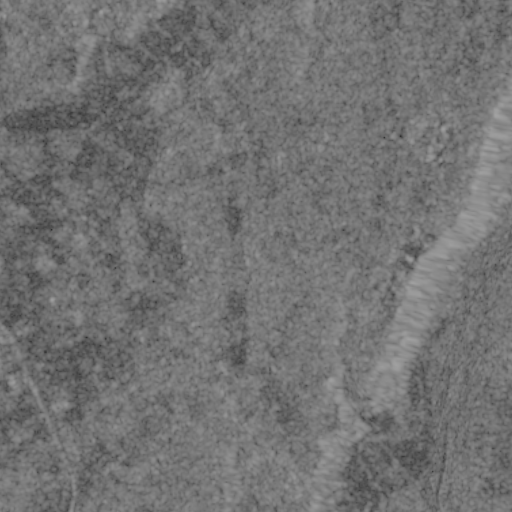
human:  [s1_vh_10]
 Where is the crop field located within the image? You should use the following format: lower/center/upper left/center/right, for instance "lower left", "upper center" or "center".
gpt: The crop field is located in the lower left of the image.
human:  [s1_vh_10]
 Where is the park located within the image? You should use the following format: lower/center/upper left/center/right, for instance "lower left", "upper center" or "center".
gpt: The park is located in the lower left of the image.
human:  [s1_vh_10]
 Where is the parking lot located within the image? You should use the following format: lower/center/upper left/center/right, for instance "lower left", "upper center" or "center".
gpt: The parking lot is located in the lower left of the image.
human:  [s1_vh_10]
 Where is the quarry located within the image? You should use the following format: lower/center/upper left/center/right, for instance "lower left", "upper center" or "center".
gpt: The quarry is located in the right of the image.
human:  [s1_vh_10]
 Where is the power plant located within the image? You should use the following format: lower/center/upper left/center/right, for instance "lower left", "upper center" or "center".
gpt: There is no power plant in the image.

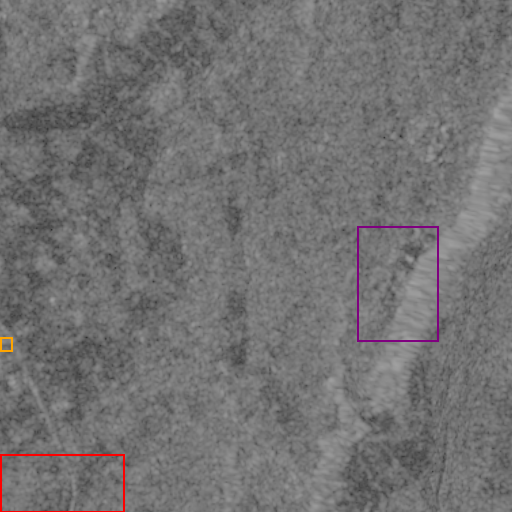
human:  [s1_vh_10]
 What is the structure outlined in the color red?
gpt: The structure outlined in red is a crop field.
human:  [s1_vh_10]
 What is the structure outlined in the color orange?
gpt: The structure outlined in orange is a park.
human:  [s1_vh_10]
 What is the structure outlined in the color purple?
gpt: The structure outlined in purple is a quarry.
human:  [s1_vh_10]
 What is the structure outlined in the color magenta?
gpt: There is no magenta outline.